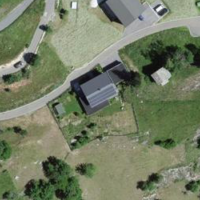
EUNIS habitat code: 52
Species observed at this site:
Nymphalis antiopa
Echium vulgare